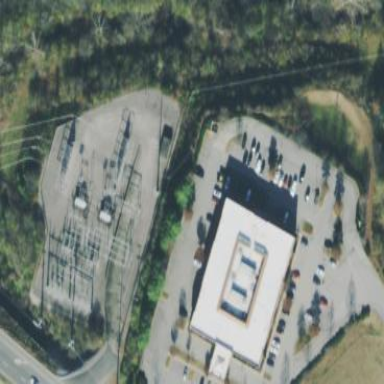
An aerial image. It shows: Power substation.